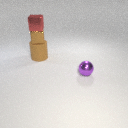
large brown rubber cylinder below small brown metal cube